Field crop: maize
Growth stage: 2
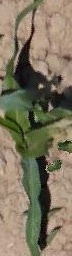
Species: maize